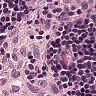
Metastatic tissue present: no